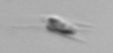
Label: Calciopappus